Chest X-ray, PA view. Patient: 37 years old, sex M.
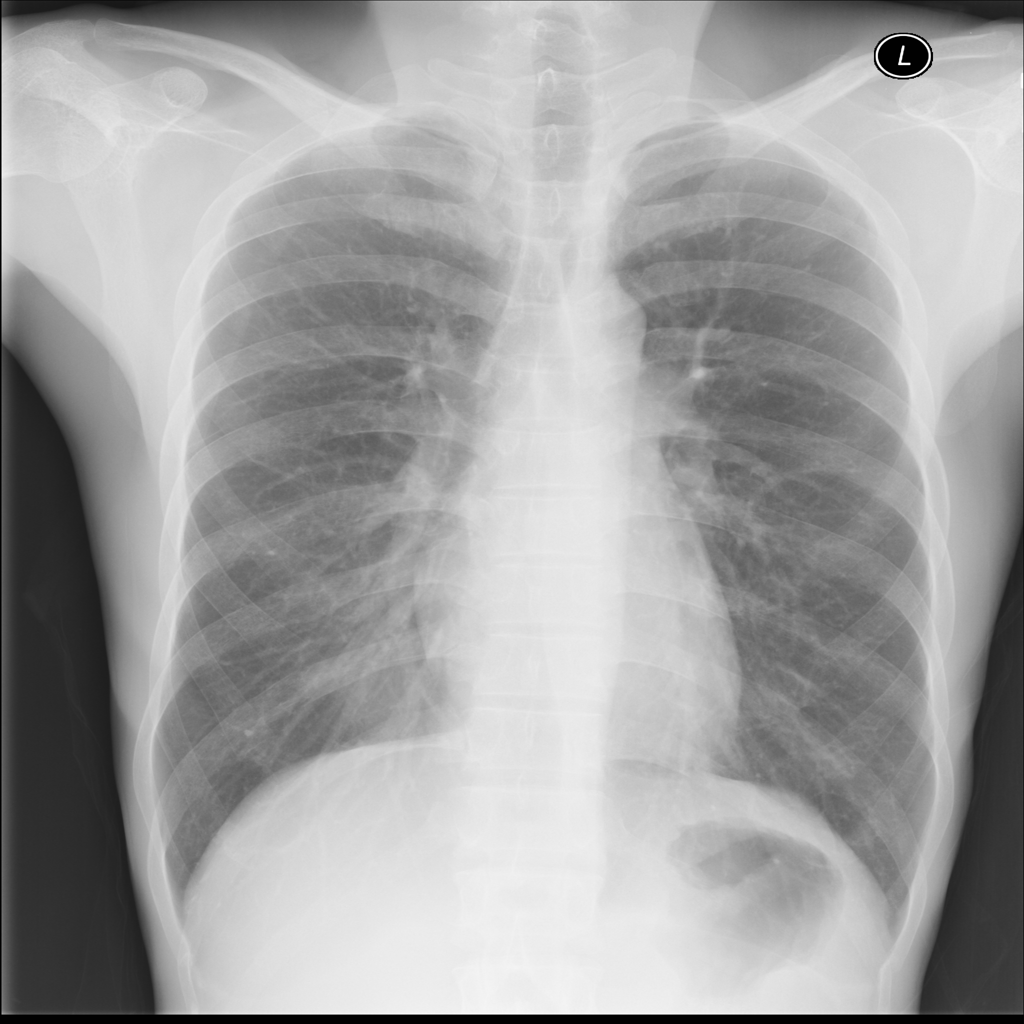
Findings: No Finding